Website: slack
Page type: billing-address
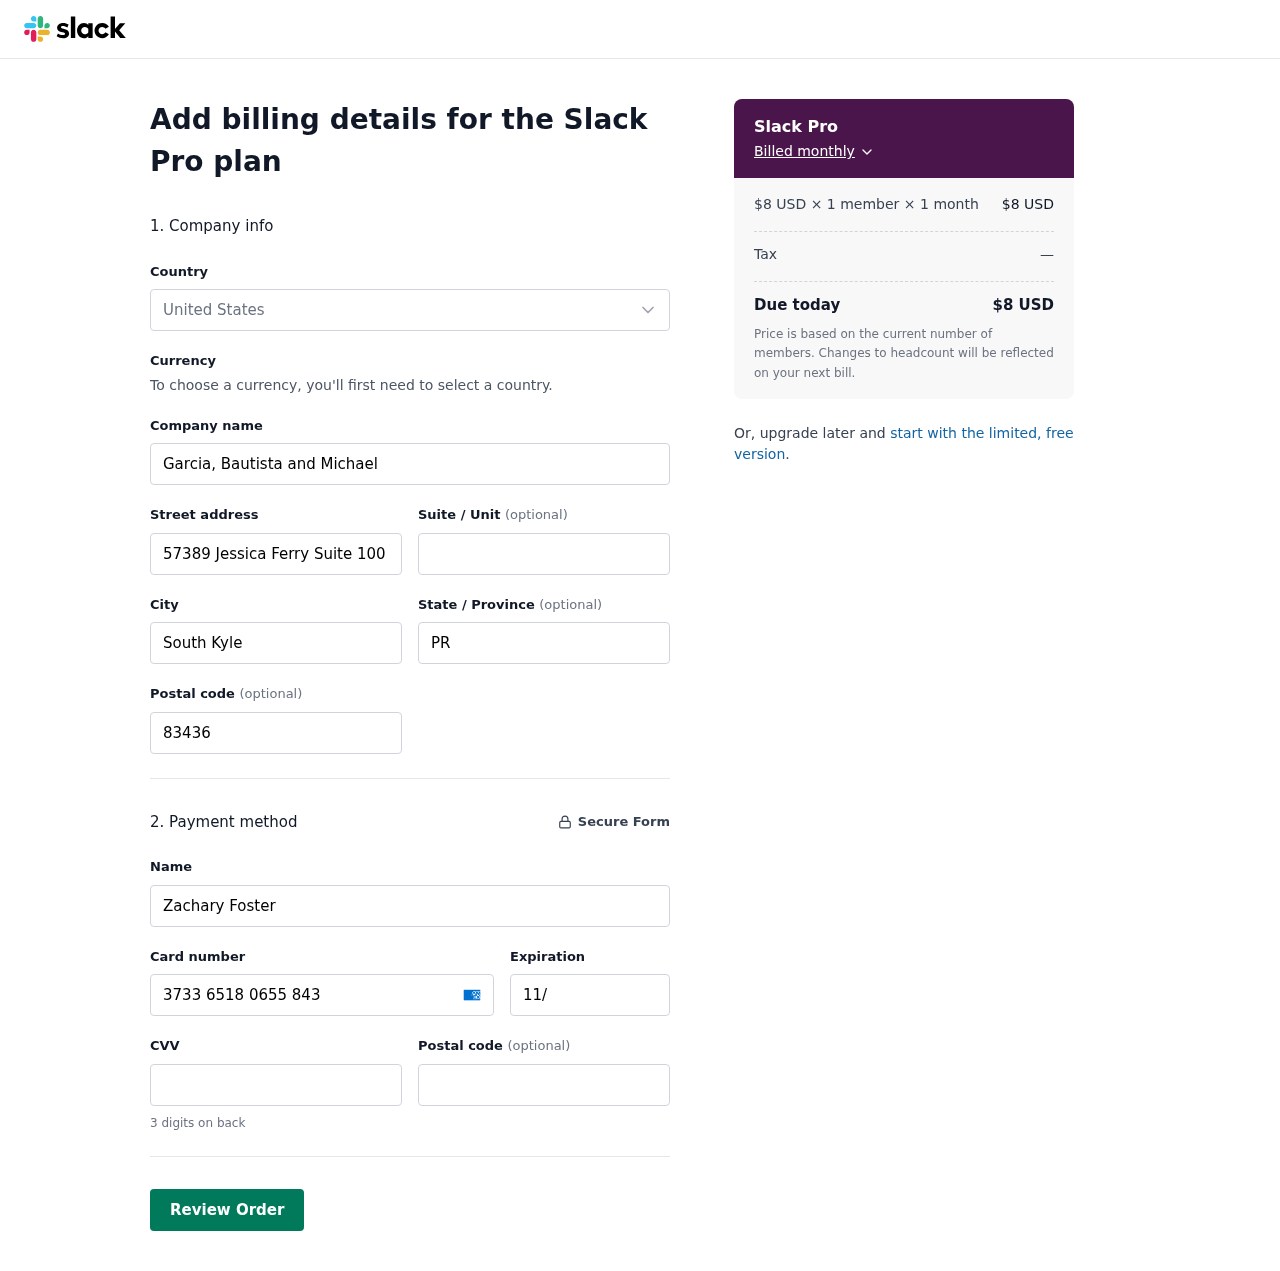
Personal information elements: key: PII_CARD_CVV
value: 1975
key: PII_CARD_EXPIRY
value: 11/27
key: PII_CARD_NUMBER
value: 3733 6518 0655 843
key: PII_CITY
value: South Kyle
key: PII_COMPANY
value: Garcia, Bautista and Michael
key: PII_COUNTRY
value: United States
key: PII_FULLNAME
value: Zachary Foster
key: PII_POSTCODE
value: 83436
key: PII_STATE
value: PR
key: PII_STREET
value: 57389 Jessica Ferry Suite 100
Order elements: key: ORDER_PLAN_PRICE
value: $8 USD
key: ORDER_NUM_MEMBERS
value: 1 member
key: ORDER_NUM_MONTHS
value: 1 month
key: ORDER_SUBTOTAL
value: $8 USD
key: ORDER_TAX
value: —
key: ORDER_TOTAL
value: $8 USD